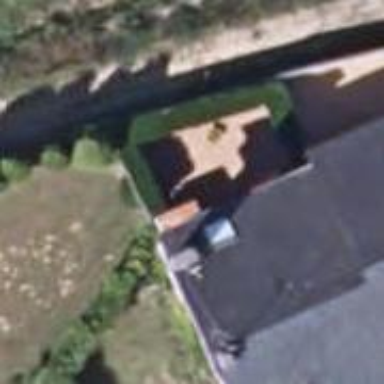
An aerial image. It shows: Hedge acting as barrier.